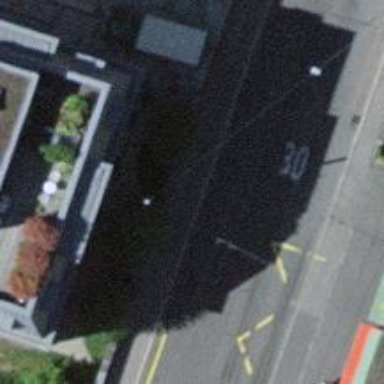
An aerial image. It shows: Trolleybus stop position for public transport.